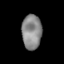
Tissue: skin
Cell type: Epithelial cells
Senescence score: 0.2626
Nuclear area (px): 673
Mean DAPI intensity: 135.45